Platform: macOS
Application: Arc Browser
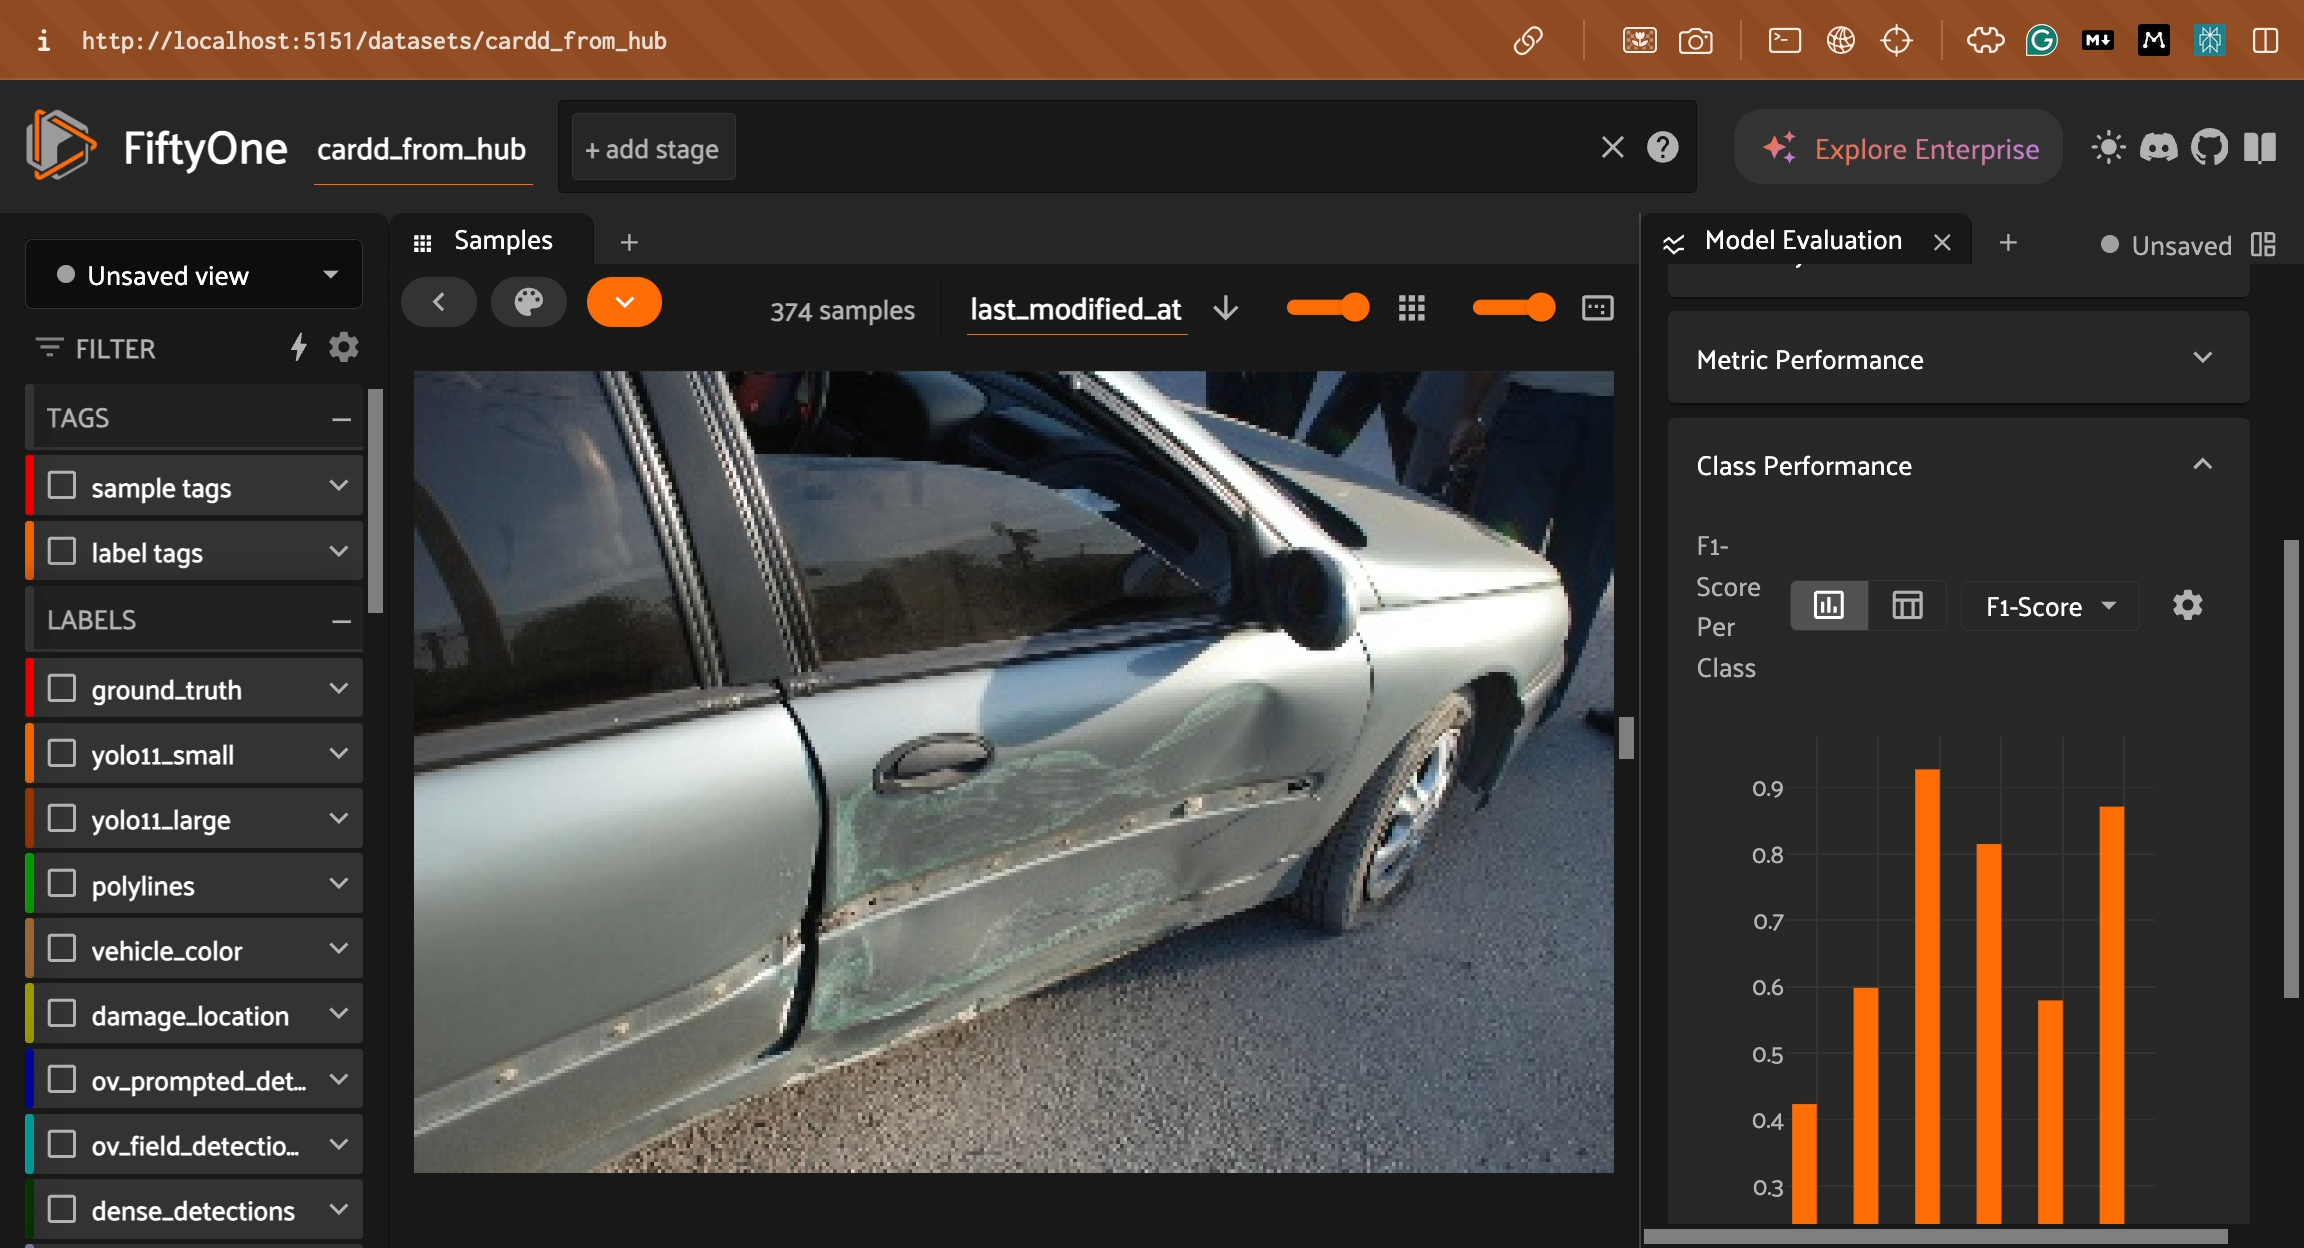
task_description: Open the model performance metric menu in the per class model performance card
action_type: click
element_info: Menu Item
steps_since_start: 1